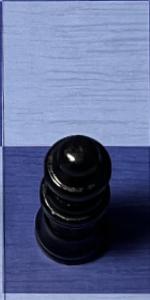
Label: Queen_Black